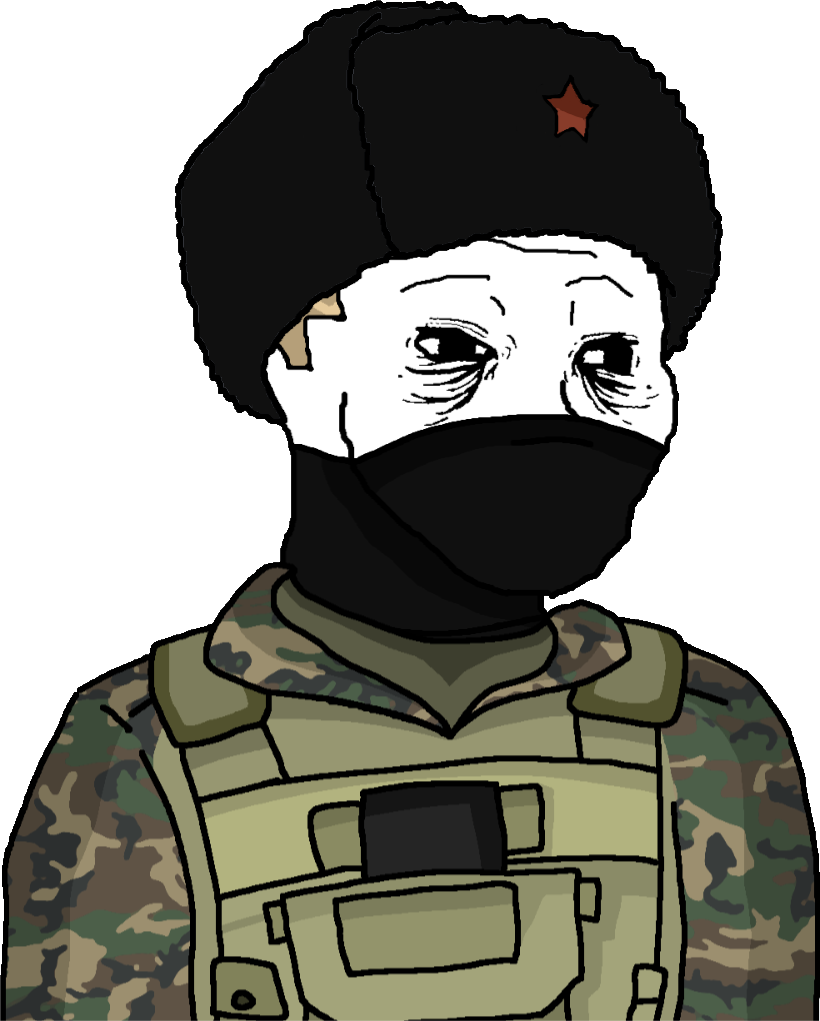
Label: 5_Tired_Wojak